Interaction volume radius: 10 \u00c5
Interaction volume height: 40 \u00c5
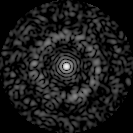
Disorder parameter: 0.8377